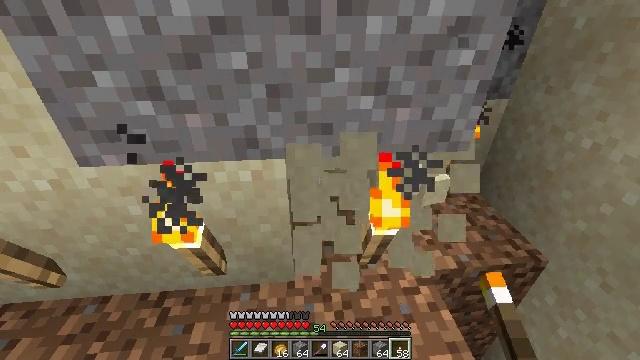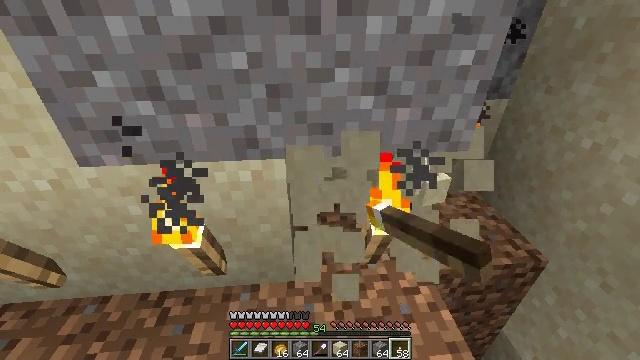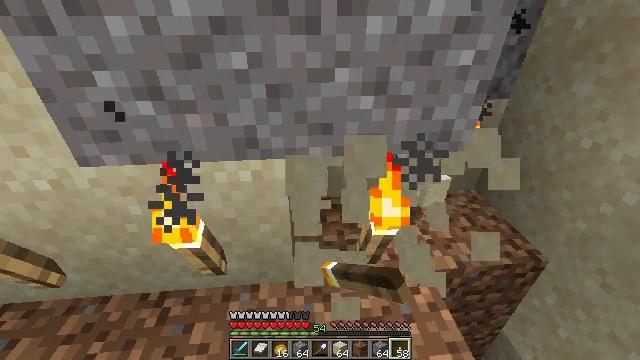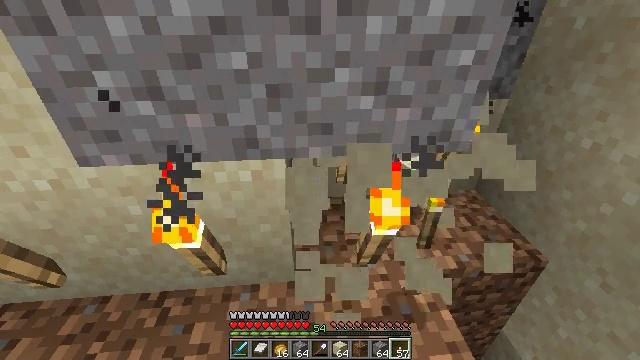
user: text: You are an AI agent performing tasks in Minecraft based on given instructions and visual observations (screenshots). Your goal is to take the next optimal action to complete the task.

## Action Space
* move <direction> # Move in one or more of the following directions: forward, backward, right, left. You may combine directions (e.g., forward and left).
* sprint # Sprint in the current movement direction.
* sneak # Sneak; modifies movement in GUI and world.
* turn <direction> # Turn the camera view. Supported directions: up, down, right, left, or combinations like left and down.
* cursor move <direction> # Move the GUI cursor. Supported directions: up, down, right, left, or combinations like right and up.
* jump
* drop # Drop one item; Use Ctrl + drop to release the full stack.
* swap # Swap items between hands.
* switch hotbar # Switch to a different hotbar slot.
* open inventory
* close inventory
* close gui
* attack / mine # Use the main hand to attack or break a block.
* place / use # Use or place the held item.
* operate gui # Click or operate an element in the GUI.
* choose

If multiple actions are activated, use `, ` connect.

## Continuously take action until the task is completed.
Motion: motion action
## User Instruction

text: Mine sand by the water.
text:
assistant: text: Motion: attack / mine
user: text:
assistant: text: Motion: attack / mine
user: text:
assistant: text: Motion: attack / mine and use / place
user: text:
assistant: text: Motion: use / place